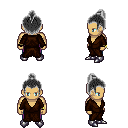
a pixel art fantasy rpg character, male body template, human, tanned skin, brown robe, magenta pants, gray short topknot hairstyle, bracelets, metal boots, four views (front, back, left, right), 2x2 character sprite sheet, small pixel art, hard edges, no anti-aliasing